Interaction volume radius: 5 \u00c5
Interaction volume height: 40 \u00c5
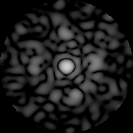
Disorder parameter: 0.8566